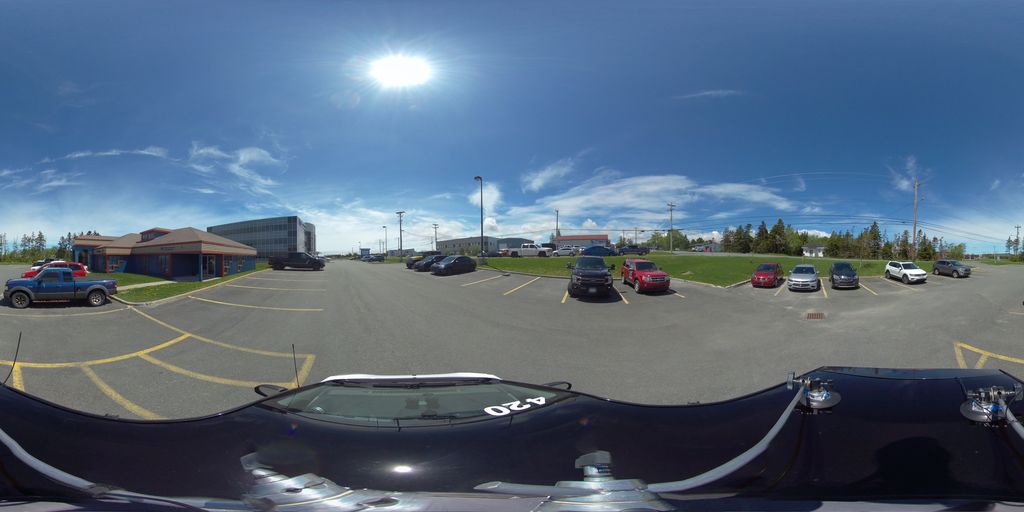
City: st_johns